Field crop: maize
Growth stage: 2
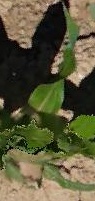
Species: maize